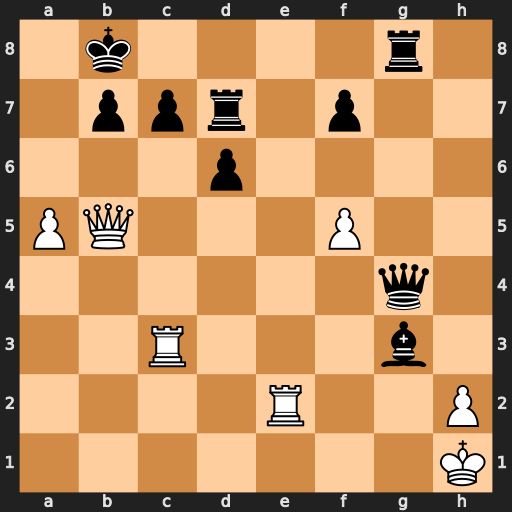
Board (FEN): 1k4r1/1ppr1p2/3p4/PQ3P2/6q1/2R3b1/4R2P/7K
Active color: w
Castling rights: -
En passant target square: -
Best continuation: Rxg3 Qxg3 hxg3